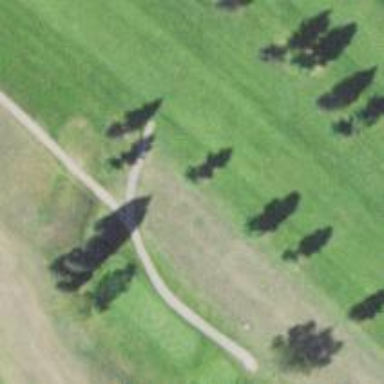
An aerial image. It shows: Service road designated as golf cart path.